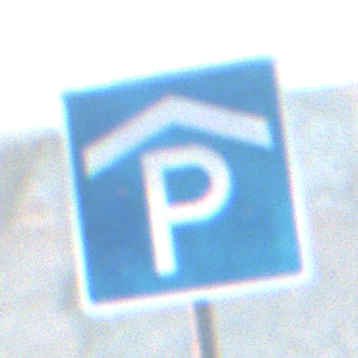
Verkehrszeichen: Parkhaus
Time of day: SunriseSunset
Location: Outdoor (Beach)
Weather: PartlyCloudy
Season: NotSpecified
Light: Natural